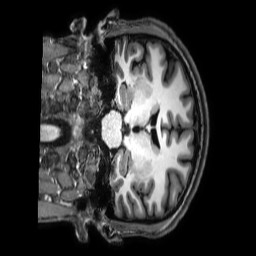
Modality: T1w
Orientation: coronal
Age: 27
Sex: male
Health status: healthy
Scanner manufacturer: philips
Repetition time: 0.009 s
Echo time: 0.004 s